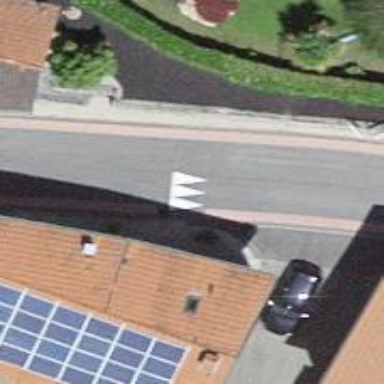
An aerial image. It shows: Set of steps on the road.